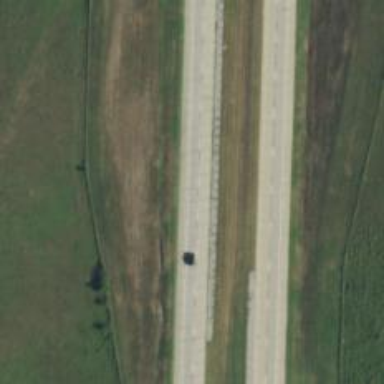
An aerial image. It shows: Trunk highway.